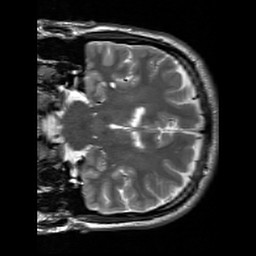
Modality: T2w
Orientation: coronal
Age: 28
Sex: male
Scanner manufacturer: siemens
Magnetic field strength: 3 T
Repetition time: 7 s
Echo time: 0.09 s